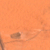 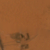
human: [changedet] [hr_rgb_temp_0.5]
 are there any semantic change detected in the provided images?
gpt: Some other houses were built near the old ones.